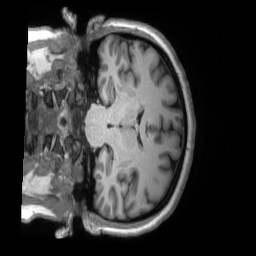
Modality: T1w
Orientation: coronal
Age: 44
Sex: female
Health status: ill
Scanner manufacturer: siemens
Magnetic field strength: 3 T
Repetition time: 2.2 s
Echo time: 0.00157 s